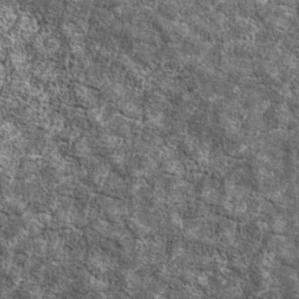
Label: non_frost